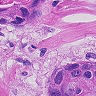
Metastatic tissue present: yes